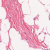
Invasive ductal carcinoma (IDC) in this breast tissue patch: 0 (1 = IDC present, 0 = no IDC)